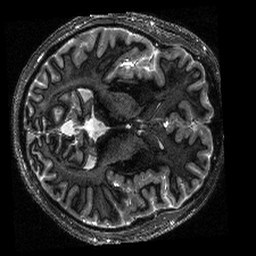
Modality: T1w
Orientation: axial
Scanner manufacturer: siemens
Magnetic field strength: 6.98 T
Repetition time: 5 s
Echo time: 0.00251 s